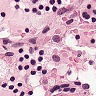
Metastatic tissue present: no